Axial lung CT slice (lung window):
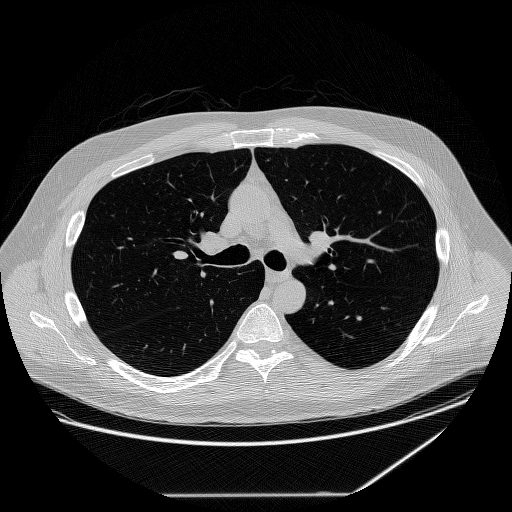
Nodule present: no